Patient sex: M
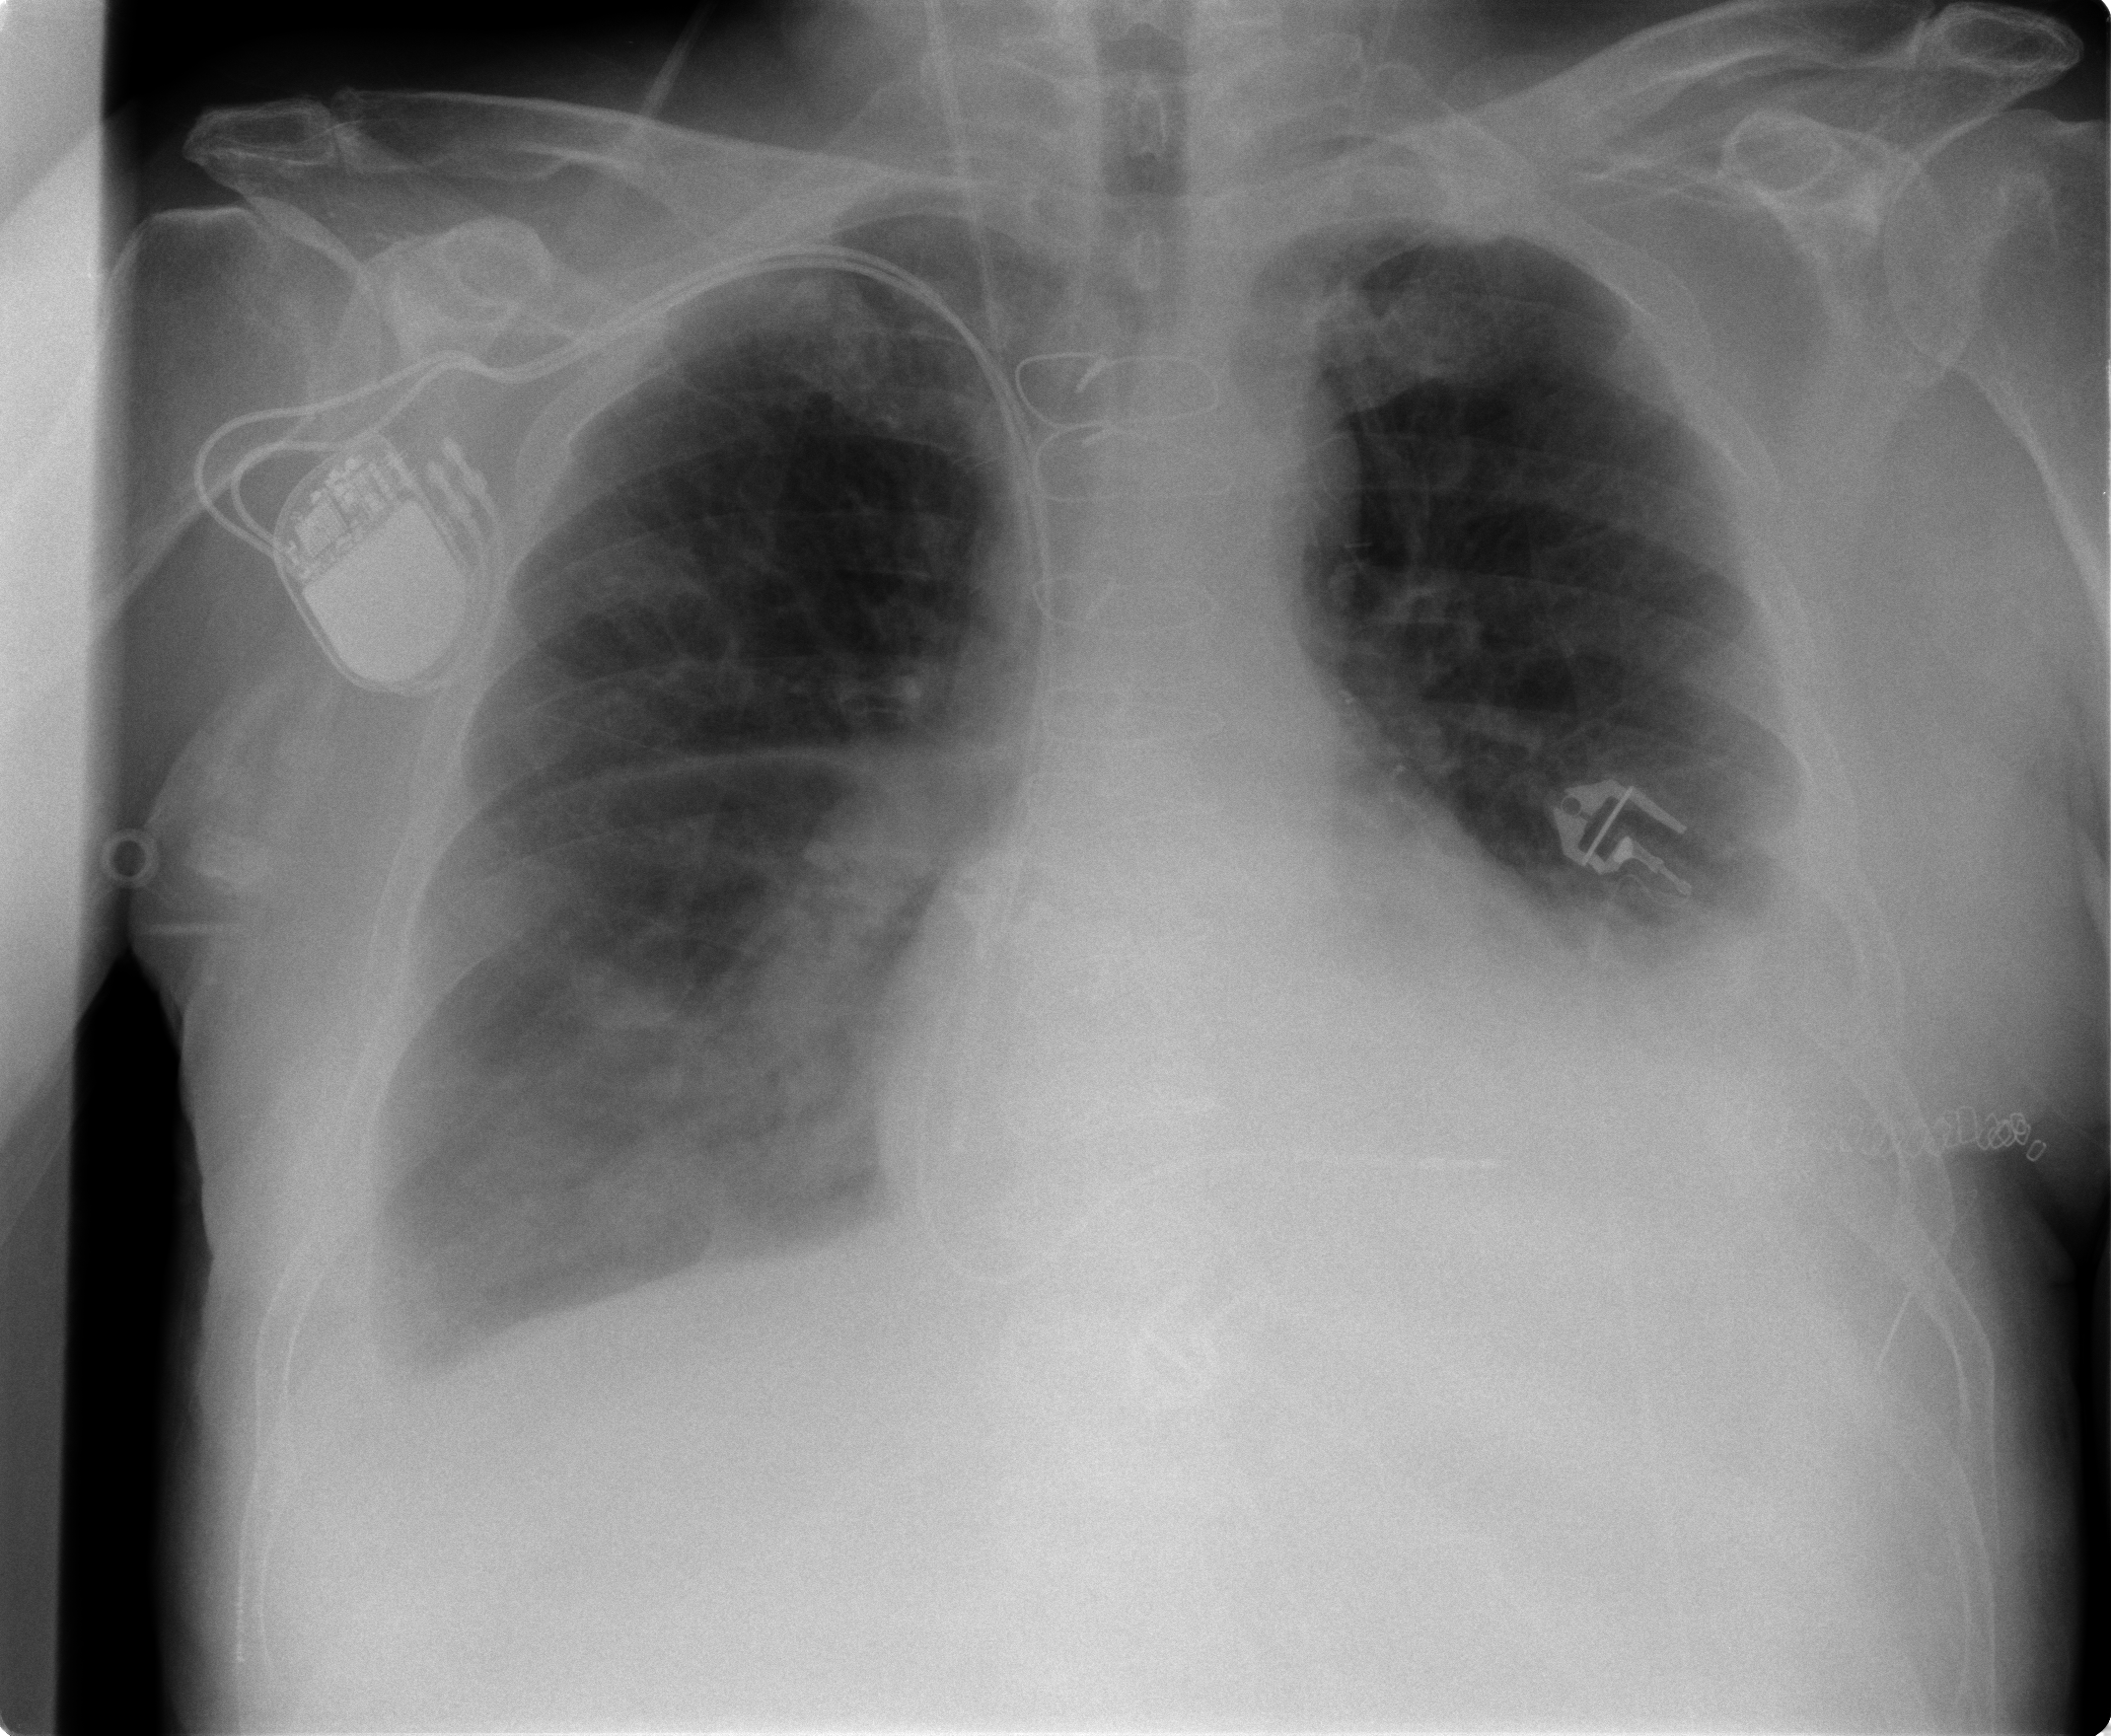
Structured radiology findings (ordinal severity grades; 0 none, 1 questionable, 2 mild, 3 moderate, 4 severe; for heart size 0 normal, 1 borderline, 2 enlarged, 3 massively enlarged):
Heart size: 0
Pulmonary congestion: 2
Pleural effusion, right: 2
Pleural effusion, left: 3
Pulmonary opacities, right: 2
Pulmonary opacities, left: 0
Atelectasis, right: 2
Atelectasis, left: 3